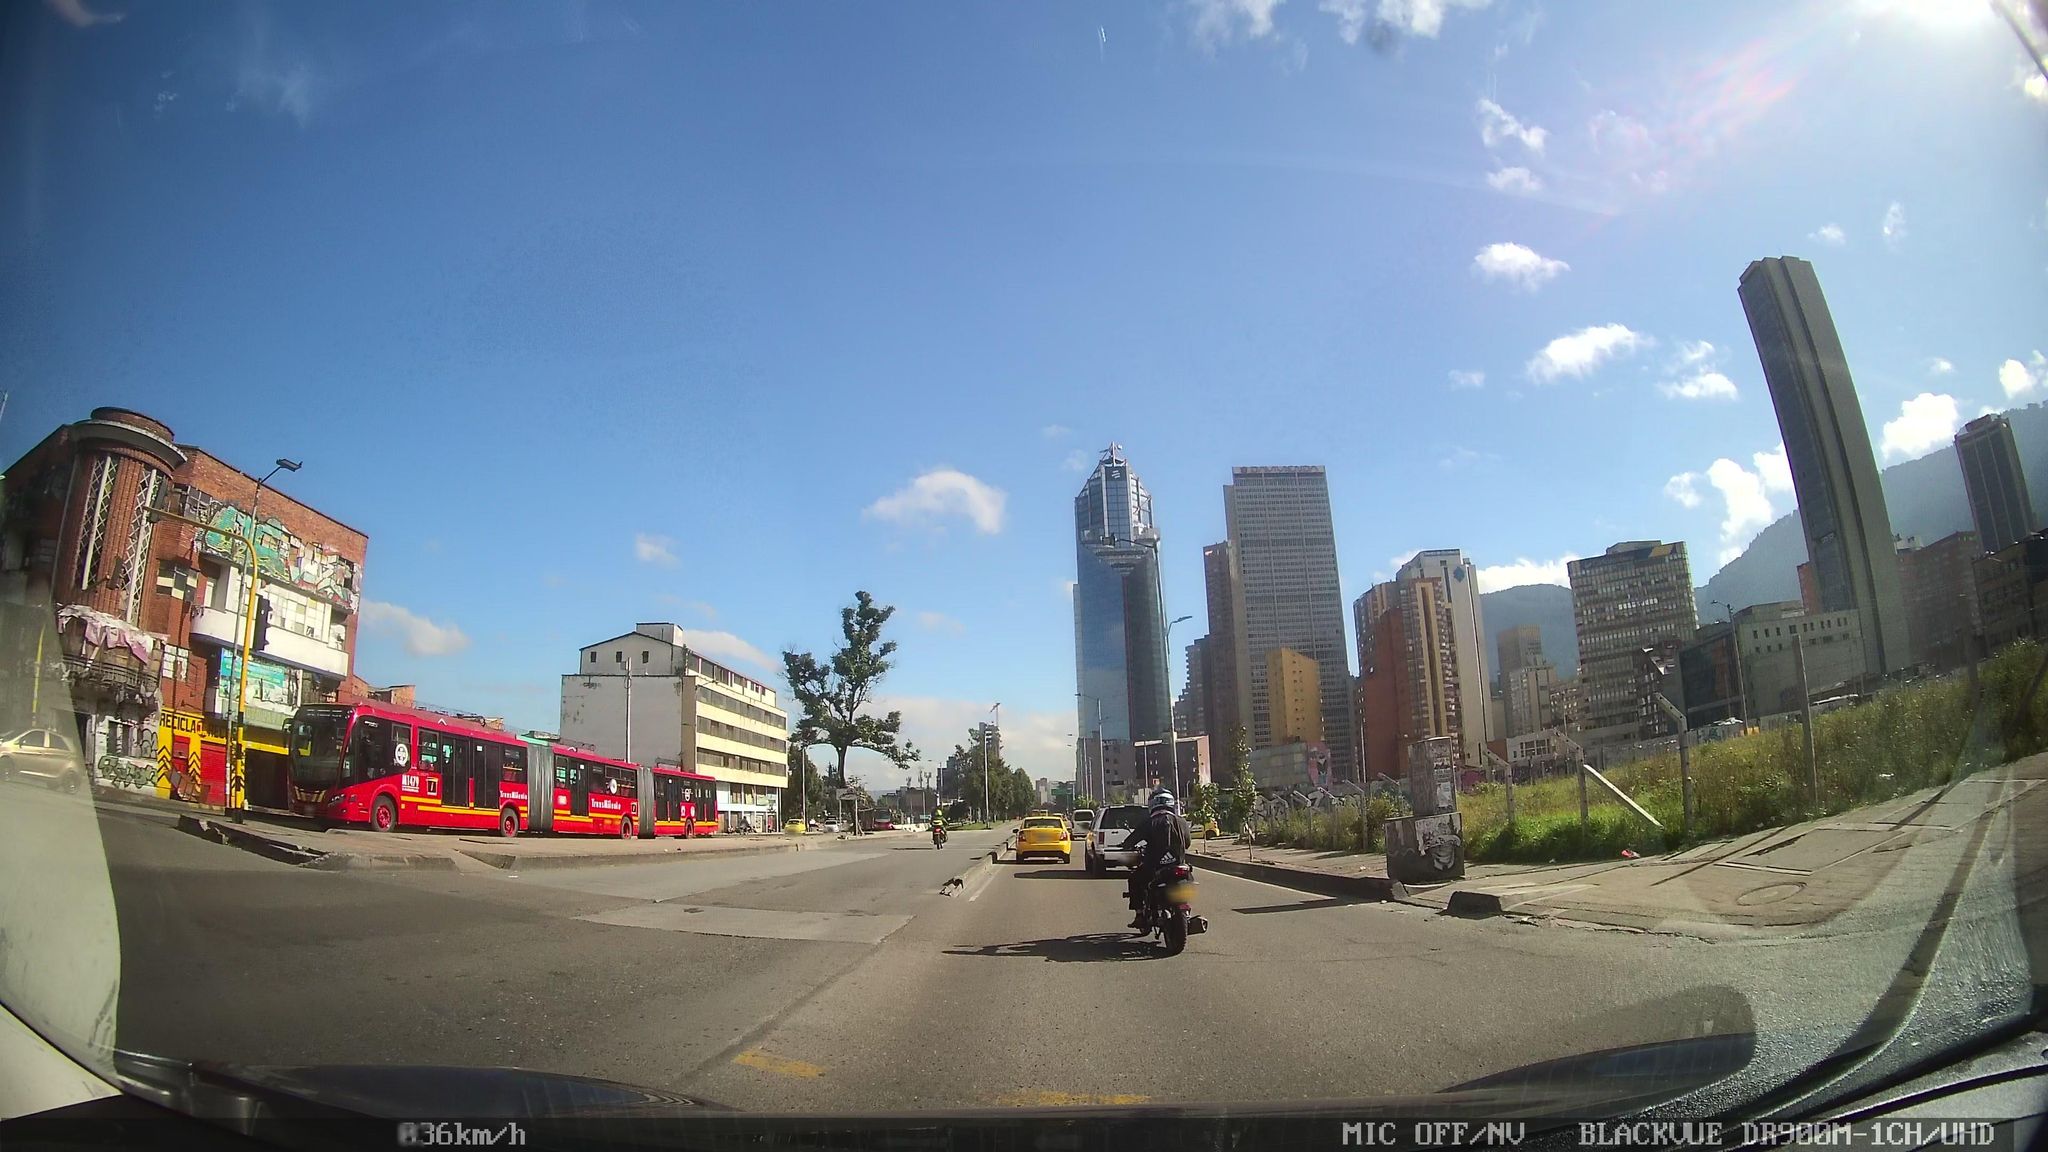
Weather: clear
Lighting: day
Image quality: good
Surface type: driving surface
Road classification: cycleway
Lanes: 2
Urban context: urban centre
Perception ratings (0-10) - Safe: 1.74, Lively: 7.99, Beautiful: 5.88, Boring: 2.93, Depressing: 4.08, Wealthy: 3.48